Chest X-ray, AP view. Patient: 30 years old, sex M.
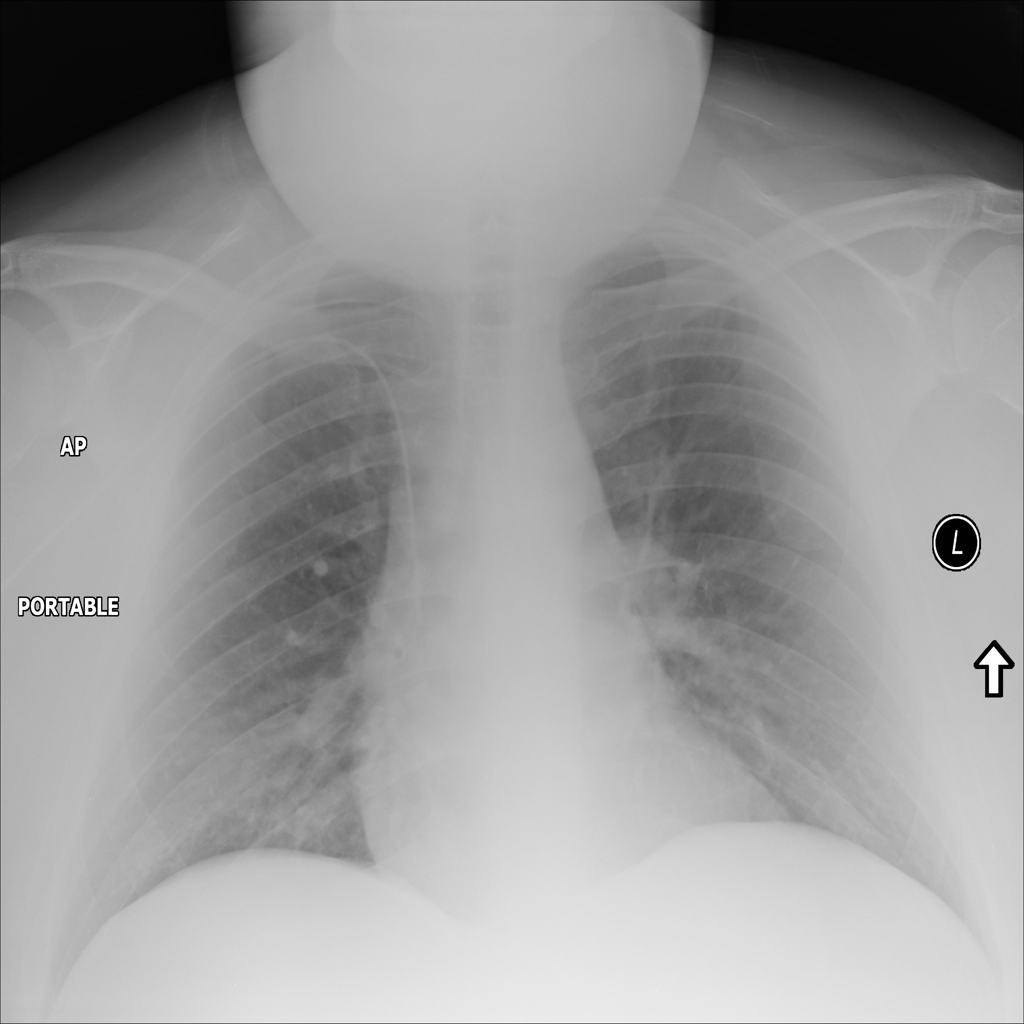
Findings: No Finding